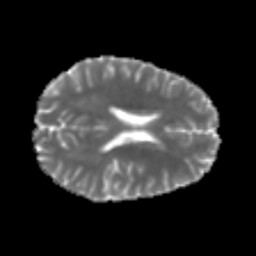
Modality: MD
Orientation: axial
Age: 37
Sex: male
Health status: healthy
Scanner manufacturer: philips
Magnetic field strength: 3 T
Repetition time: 10.365 s
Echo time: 0.0712 s